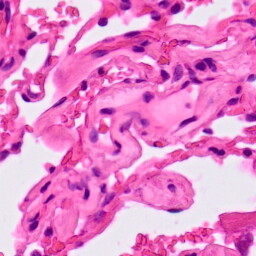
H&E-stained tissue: Lung